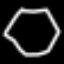
Label: octagon